Interaction volume radius: 10 \u00c5
Interaction volume height: 25 \u00c5
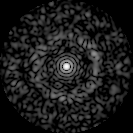
Disorder parameter: 0.8251